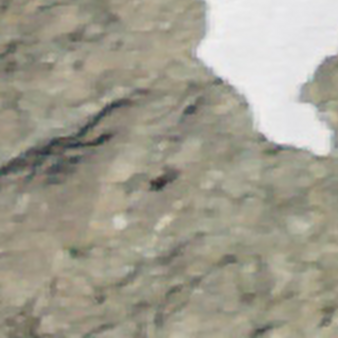
Label: other